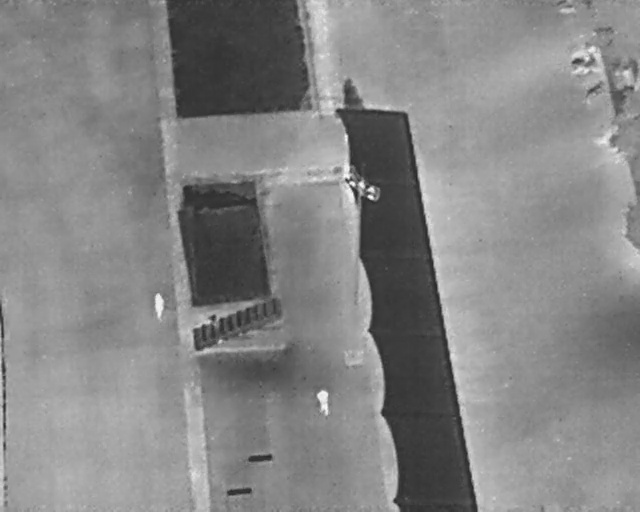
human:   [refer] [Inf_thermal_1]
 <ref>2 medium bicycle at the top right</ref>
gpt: <box>[[89, 9, 93, 14, 2], [91, 14, 93, 20, 140]]</box>